Question: Is it possible to create table like this in mysql?
If yes please explain me with a sample data in table(what will be value in table when we will do first insert).
'''
Subscriber
------------
SubscriberId: guid() <<pk>>
privateUserIDs string <<fk>>
value1 string
...
User
----
privateUserIDs string <<pk>>
SubscriberId: guid() <<fk>>
value2 string
...
'''
I got this db schema from a Google doc.
Note: Relationship is 1..n

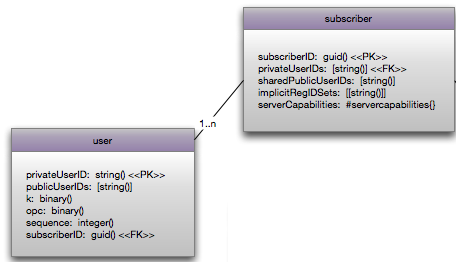
Answer: You can create tables in any order within a schema, by turning off the foreign key checks.
For example, below I create a BannedUsers table with a foreign key on the Users table, without the Users table having been created yet.
Afterwards, be sure to enable foreign key checks again.
Example below has been tested on a MySQL 5.5.31 database using the InnoDB engine.
'''
SET FOREIGN_KEY_CHECKS=0;
CREATE TABLE IF NOT EXISTS 'BannedUsers' (
'id' bigint(20) unsigned NOT NULL AUTO_INCREMENT,
'user_id' bigint(10) unsigned NOT NULL,
'created' datetime NOT NULL,
PRIMARY KEY ('id'),
UNIQUE KEY 'user_id' ('user_id'),
KEY 'FK_BannedUsers_Users' ('user_id'),
CONSTRAINT 'FK_BannedUsers_Users' FOREIGN KEY ('user_id') REFERENCES 'Users' ('id') ON DELETE CASCADE ON UPDATE CASCADE
) ENGINE=InnoDB DEFAULT CHARSET=utf8 COLLATE=utf8_unicode_ci;
CREATE TABLE IF NOT EXISTS 'Users' (
'id' bigint(20) unsigned NOT NULL AUTO_INCREMENT,
'email' varchar(254) COLLATE utf8_unicode_ci NOT NULL,
'username' varchar(128) COLLATE utf8_unicode_ci NOT NULL,
'firstname' varchar(128) COLLATE utf8_unicode_ci DEFAULT NULL,
'lastname' varchar(128) COLLATE utf8_unicode_ci DEFAULT NULL,
'created' datetime NOT NULL,
PRIMARY KEY ('id'),
UNIQUE KEY 'email' ('email')
) ENGINE=InnoDB DEFAULT CHARSET=utf8 COLLATE=utf8_unicode_ci;
SET FOREIGN_KEY_CHECKS=1;
'''